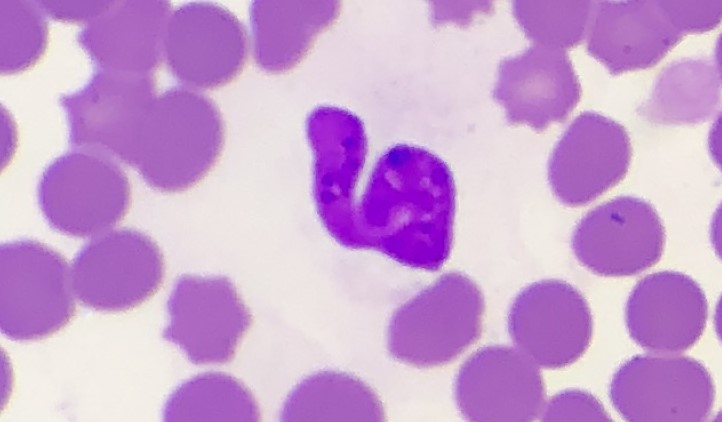
White blood cell type: Neutrophil